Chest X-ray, AP view. Patient: 63 years old, sex F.
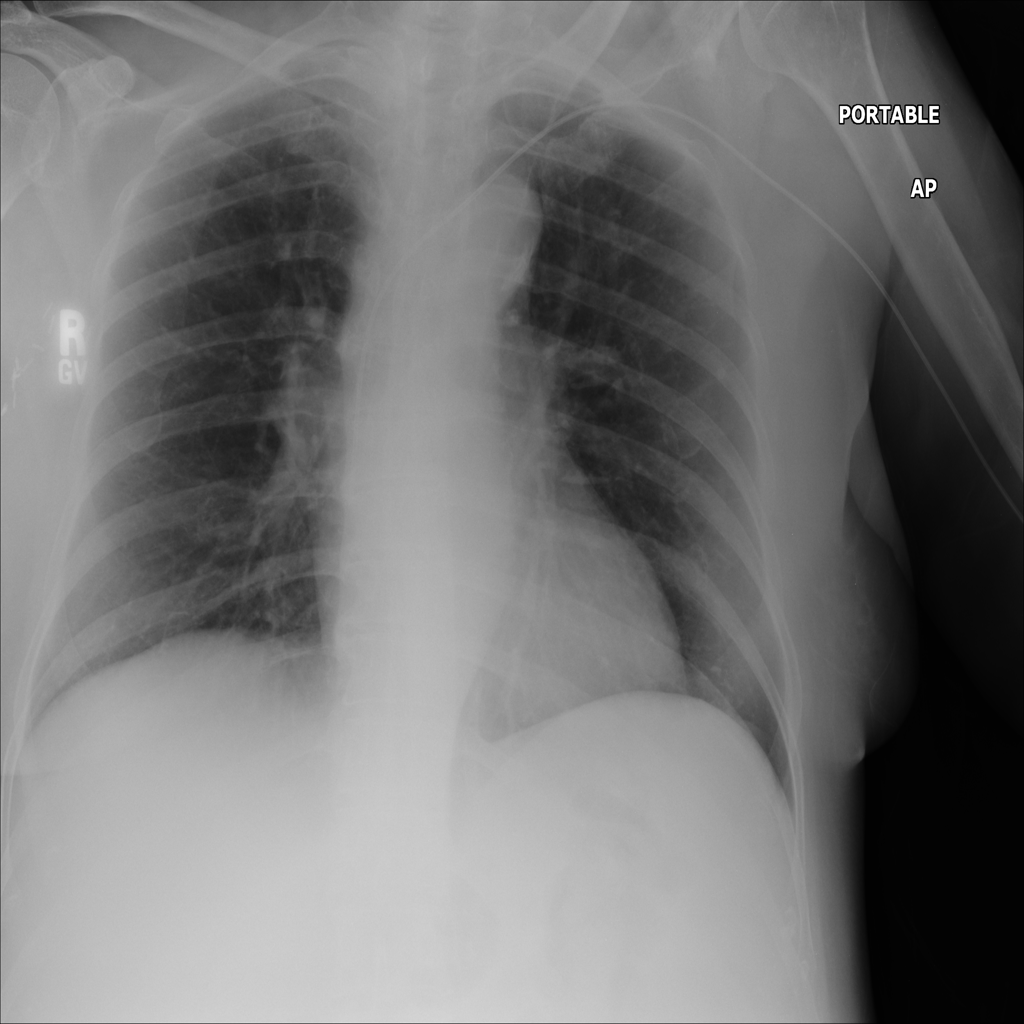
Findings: No Finding